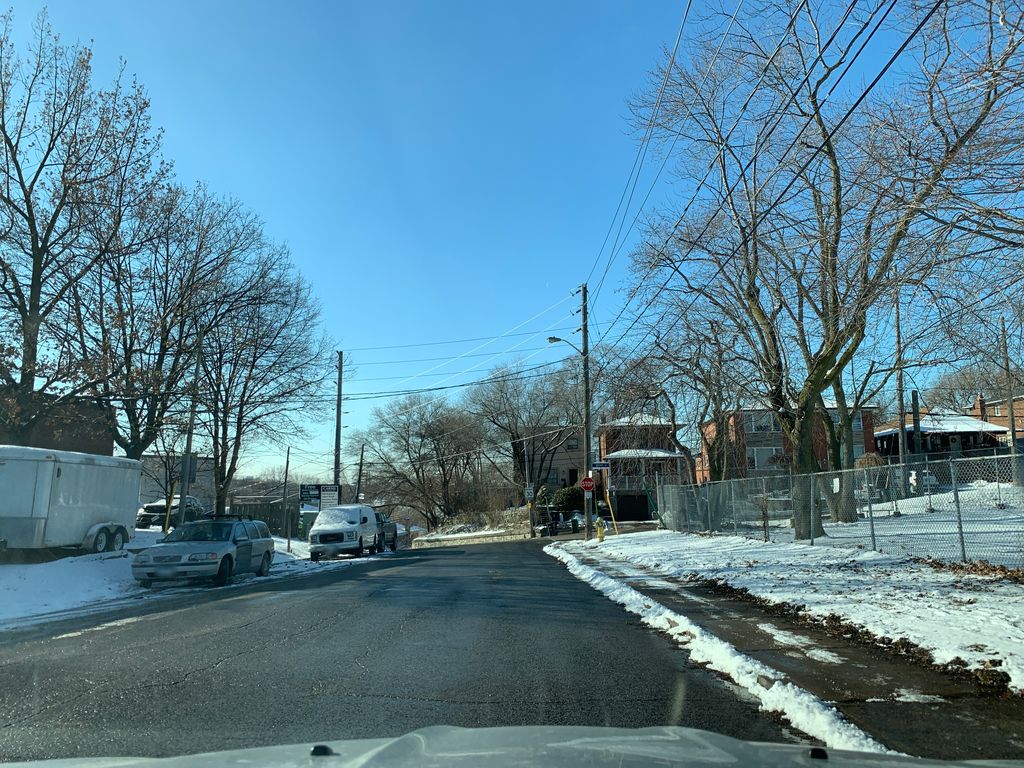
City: toronto